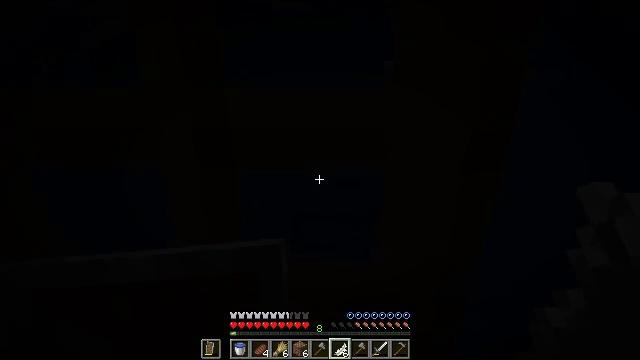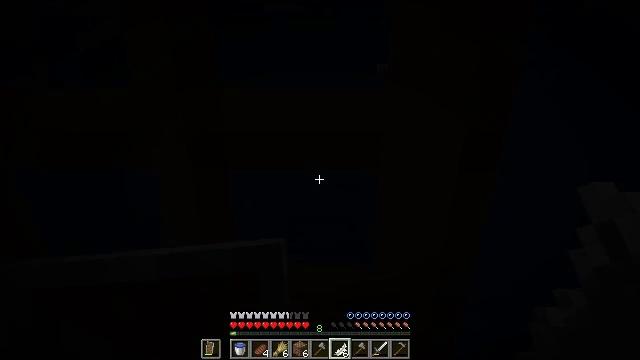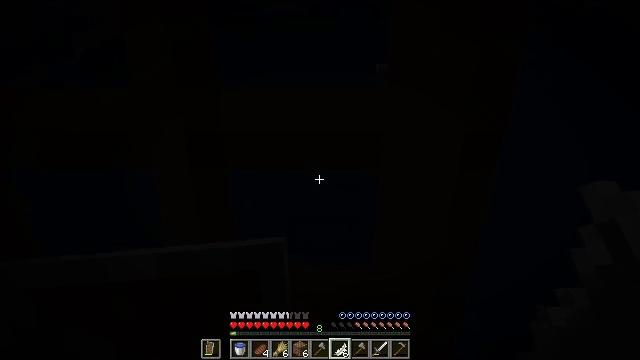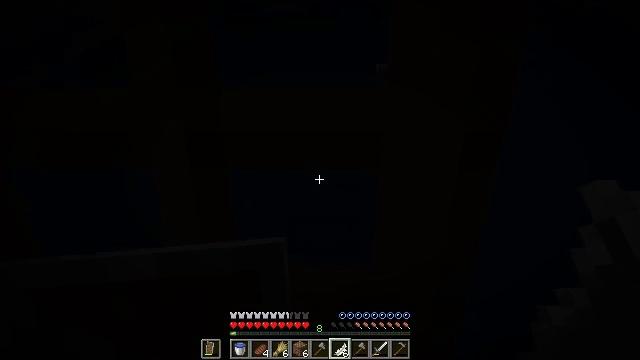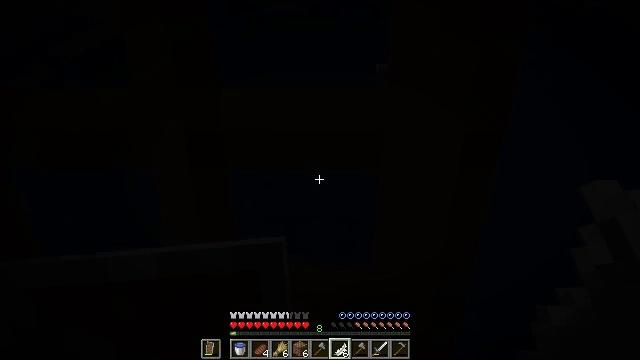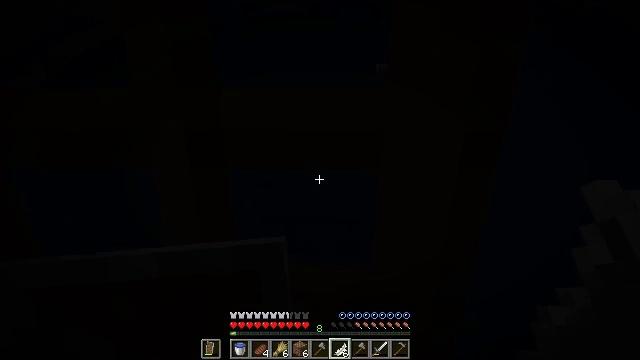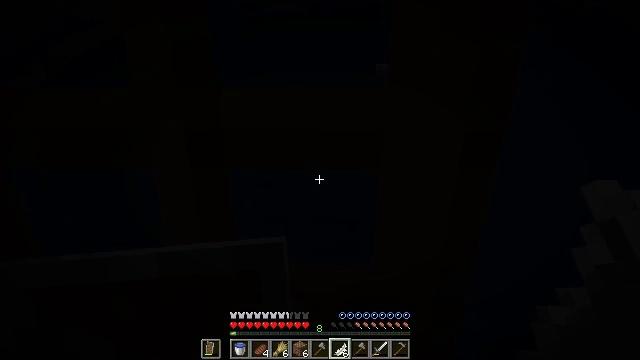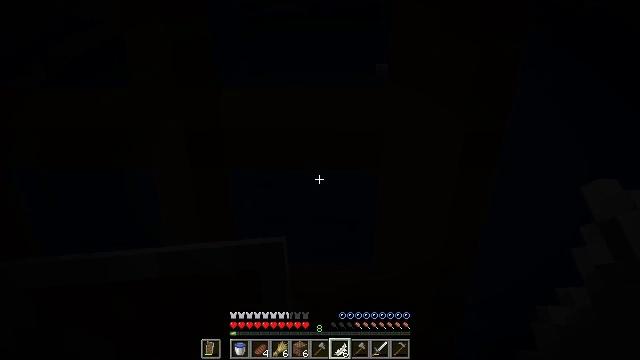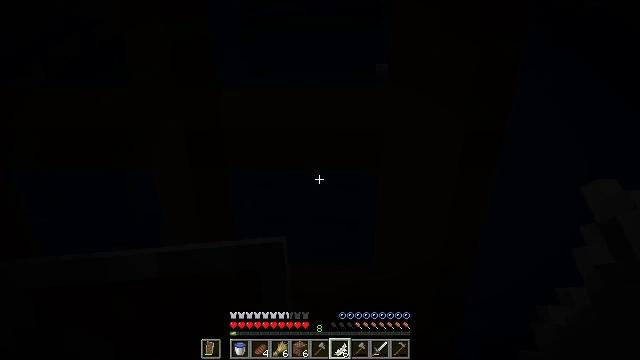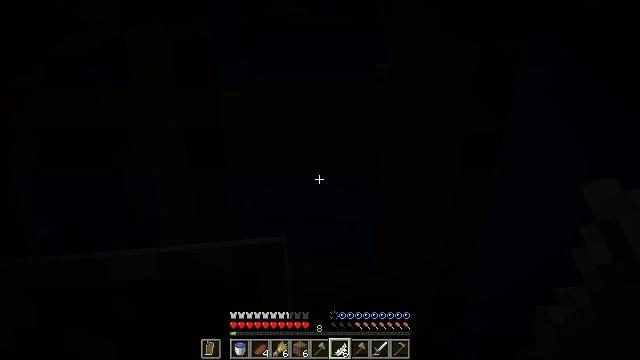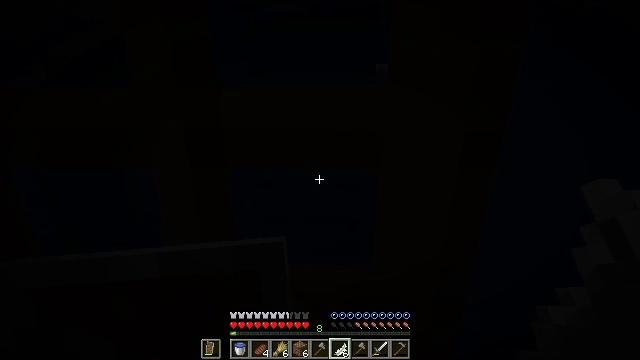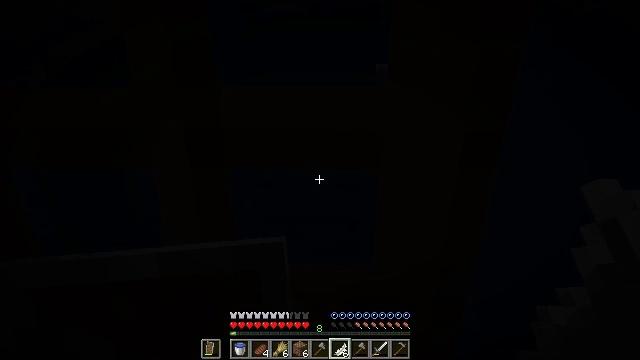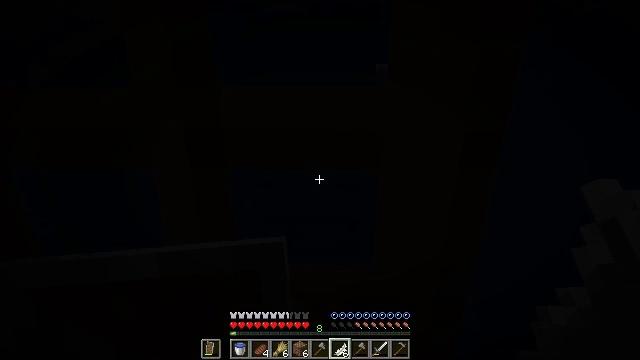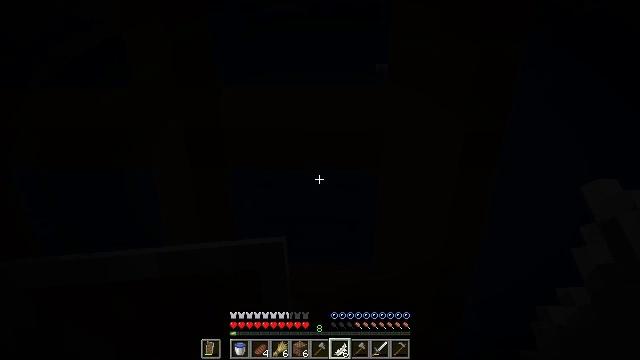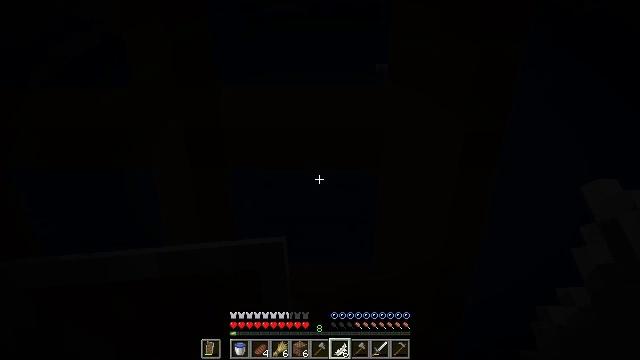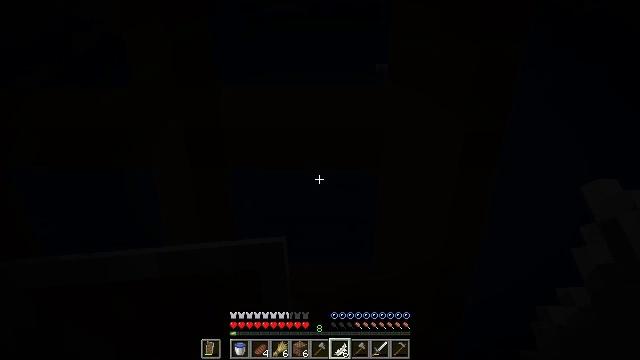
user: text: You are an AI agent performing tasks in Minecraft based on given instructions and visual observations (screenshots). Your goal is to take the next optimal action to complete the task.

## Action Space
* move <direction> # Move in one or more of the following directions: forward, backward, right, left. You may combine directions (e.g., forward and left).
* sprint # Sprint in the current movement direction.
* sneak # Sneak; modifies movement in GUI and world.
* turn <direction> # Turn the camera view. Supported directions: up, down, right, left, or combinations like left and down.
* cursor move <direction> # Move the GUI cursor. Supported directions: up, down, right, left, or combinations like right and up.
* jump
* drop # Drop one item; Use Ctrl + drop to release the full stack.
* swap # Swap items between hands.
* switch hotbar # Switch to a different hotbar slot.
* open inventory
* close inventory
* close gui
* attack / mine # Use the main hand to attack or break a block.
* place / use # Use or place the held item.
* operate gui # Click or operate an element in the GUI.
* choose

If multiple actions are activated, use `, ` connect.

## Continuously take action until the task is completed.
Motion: motion action
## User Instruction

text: Mine the oak door to pick it up.
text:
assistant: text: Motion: turn right
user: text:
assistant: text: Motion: no_op
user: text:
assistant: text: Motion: no_op
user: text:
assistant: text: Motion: no_op
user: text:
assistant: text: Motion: no_op
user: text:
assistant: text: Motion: no_op
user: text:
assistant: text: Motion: no_op
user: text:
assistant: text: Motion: no_op
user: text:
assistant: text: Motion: no_op
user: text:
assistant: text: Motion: no_op
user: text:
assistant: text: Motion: no_op
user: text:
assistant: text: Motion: no_op
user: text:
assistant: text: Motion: no_op
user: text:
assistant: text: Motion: no_op
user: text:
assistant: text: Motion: no_op
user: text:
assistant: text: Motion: no_op
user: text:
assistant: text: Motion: no_op
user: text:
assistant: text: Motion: no_op
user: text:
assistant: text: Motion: no_op
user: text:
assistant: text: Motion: no_op
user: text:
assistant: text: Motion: no_op
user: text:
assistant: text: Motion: no_op
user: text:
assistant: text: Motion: no_op
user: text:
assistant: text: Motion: no_op
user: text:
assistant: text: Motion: no_op
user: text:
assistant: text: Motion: no_op
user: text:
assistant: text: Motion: no_op
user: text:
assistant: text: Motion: no_op
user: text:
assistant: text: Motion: no_op
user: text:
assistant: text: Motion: no_op